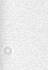
Label: camera_spot